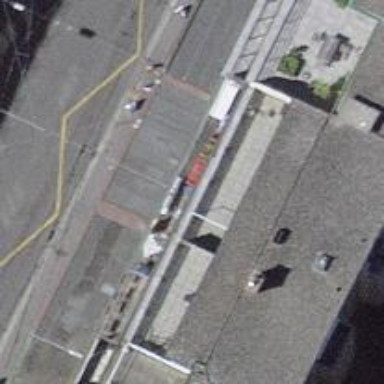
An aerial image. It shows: Convenience shop.